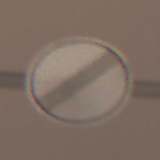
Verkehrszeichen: EndeSaemtlicherBegrenzungen
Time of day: Night
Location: Outdoor (Urban)
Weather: Overcast
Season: Winter
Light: Artificial